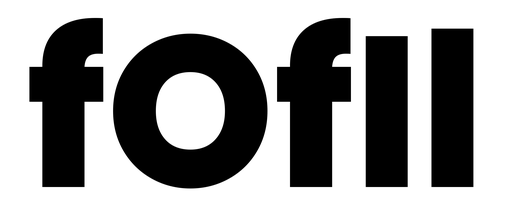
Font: Poppins-ExtraBold